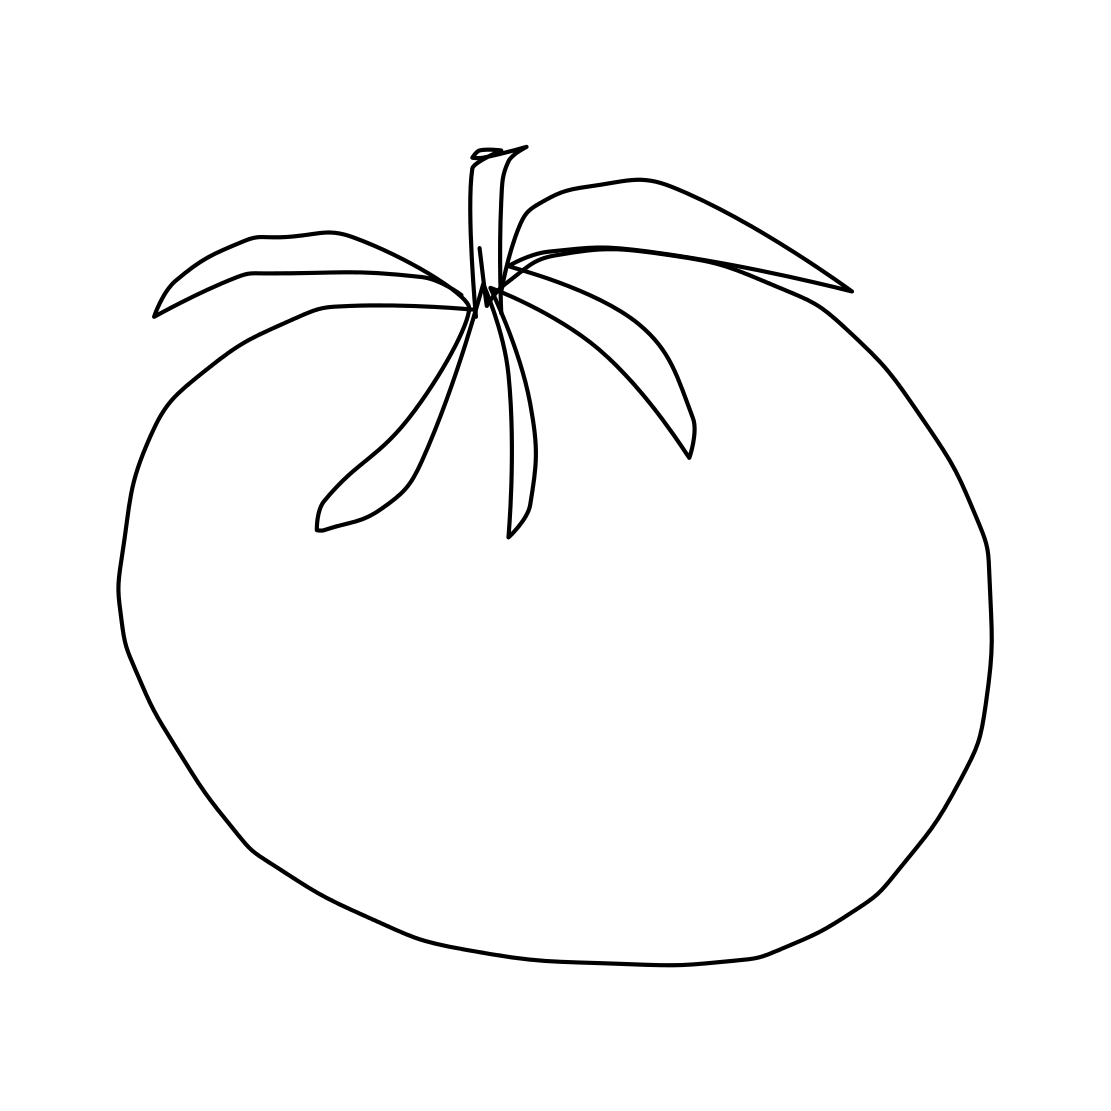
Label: tomato